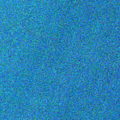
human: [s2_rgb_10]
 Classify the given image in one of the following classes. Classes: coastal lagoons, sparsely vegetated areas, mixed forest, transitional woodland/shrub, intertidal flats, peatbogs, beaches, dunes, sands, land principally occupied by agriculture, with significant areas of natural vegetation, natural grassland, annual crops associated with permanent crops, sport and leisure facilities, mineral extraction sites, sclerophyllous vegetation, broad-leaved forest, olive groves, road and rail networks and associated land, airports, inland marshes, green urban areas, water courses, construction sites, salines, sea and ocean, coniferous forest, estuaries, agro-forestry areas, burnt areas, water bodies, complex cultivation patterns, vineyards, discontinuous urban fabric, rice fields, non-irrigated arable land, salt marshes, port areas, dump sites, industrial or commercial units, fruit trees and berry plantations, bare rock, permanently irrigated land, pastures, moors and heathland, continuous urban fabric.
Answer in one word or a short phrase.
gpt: sea and ocean